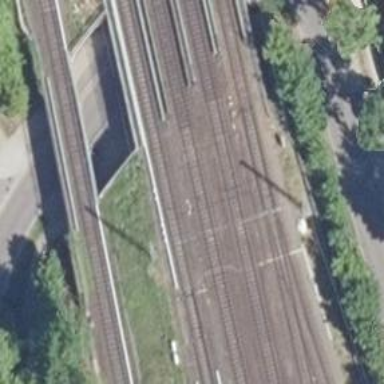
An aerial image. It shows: Light rail line with electrified rail using contact line.